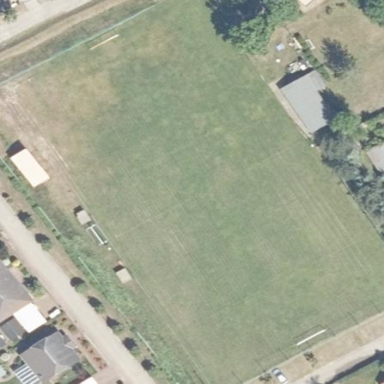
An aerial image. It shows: Soccer pitch designated for leisure and sports activities.